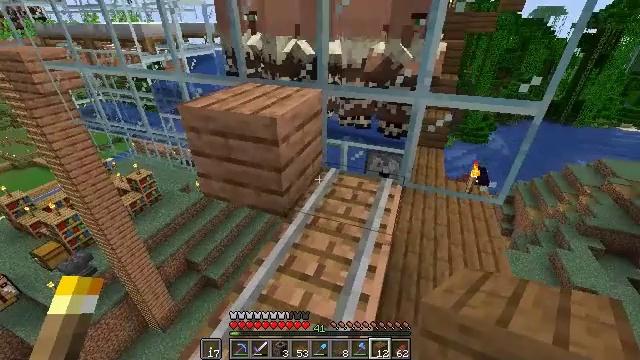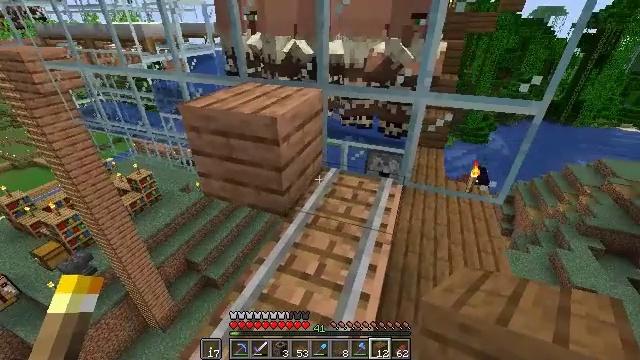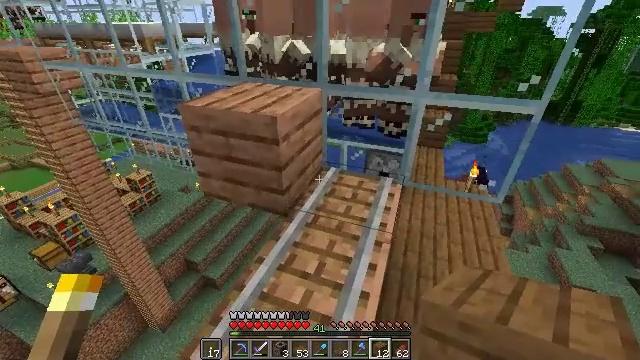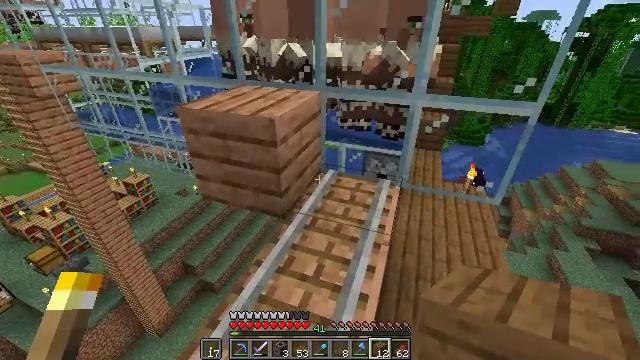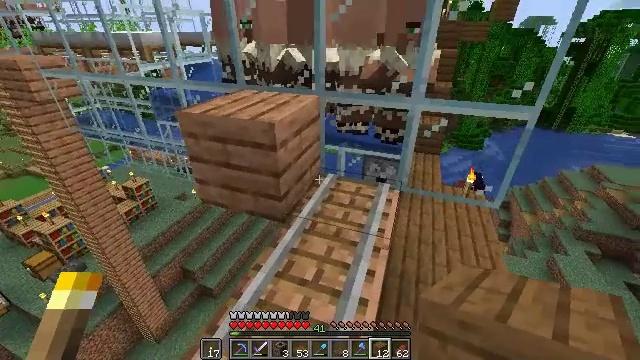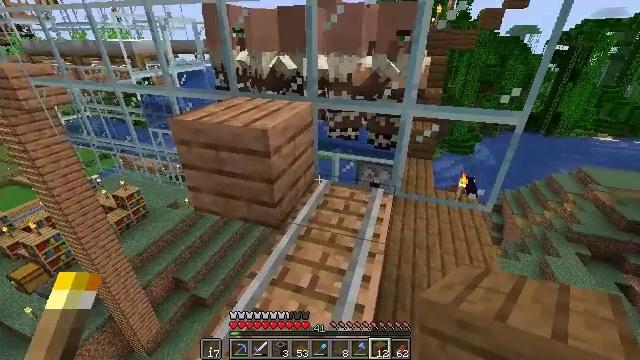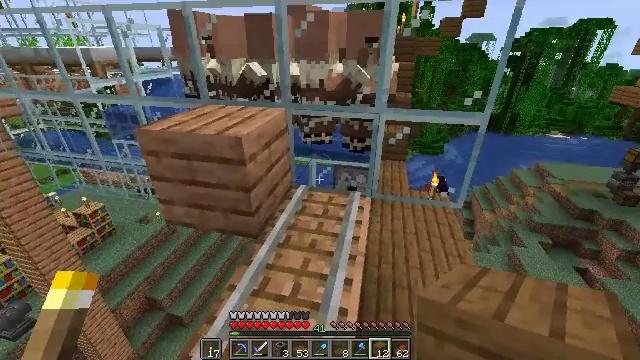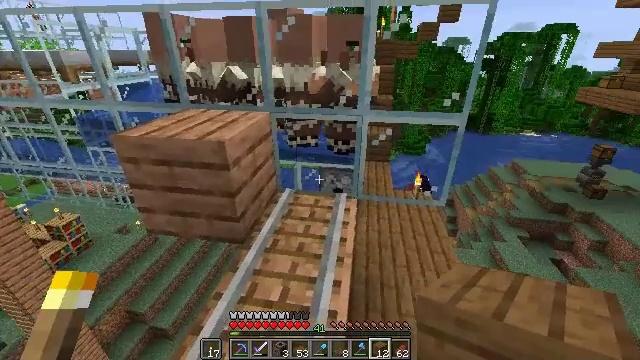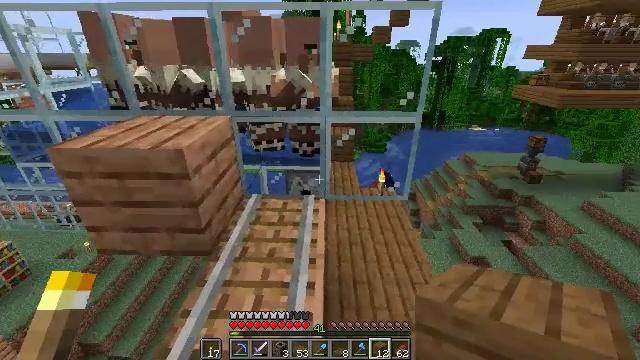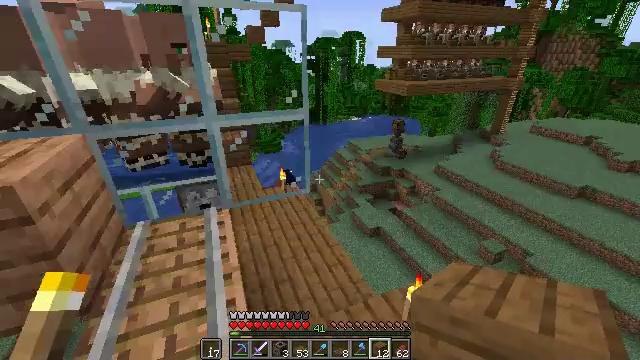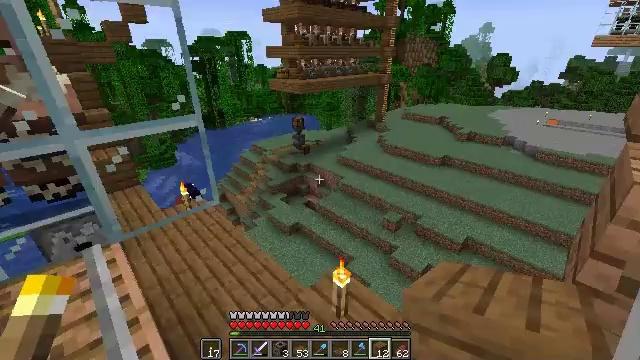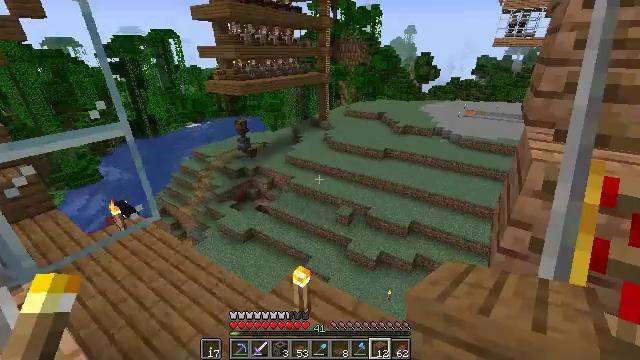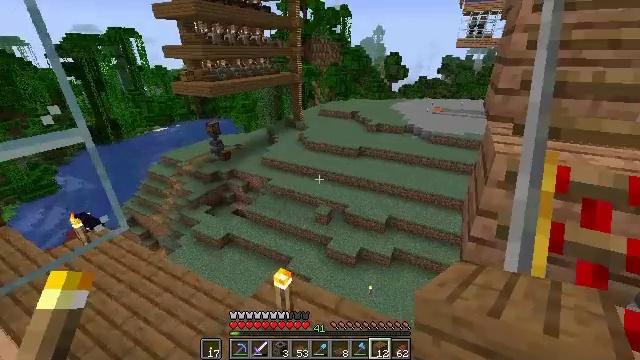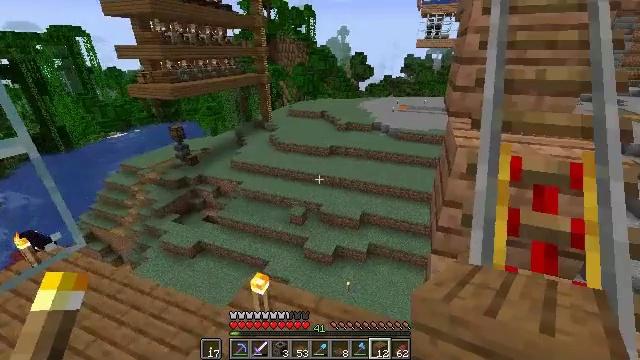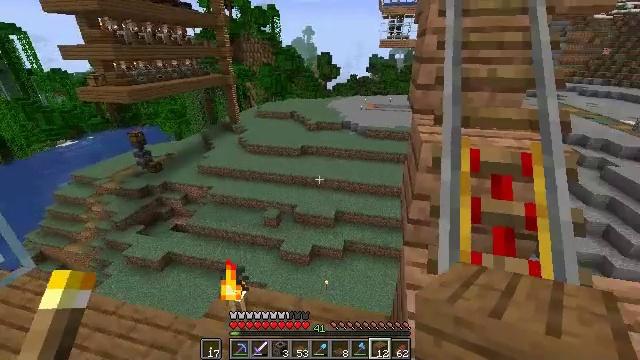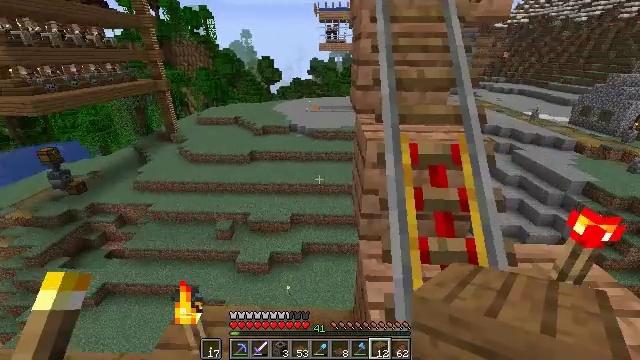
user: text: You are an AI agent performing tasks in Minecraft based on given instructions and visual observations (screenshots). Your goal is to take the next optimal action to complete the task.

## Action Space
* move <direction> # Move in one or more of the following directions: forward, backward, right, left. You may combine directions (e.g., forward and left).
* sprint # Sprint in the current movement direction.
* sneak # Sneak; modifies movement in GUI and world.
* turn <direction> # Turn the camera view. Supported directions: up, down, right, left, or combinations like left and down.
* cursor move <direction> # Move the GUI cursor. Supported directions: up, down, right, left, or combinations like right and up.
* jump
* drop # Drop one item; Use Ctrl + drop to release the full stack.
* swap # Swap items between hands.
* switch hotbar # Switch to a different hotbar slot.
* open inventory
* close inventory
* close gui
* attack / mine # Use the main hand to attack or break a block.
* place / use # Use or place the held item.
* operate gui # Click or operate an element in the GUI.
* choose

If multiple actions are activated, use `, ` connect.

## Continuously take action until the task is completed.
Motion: motion action
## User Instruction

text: Use iron ingots at the crafting table to make a minecart.
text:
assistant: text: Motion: no_op
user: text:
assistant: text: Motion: no_op
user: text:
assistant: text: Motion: no_op
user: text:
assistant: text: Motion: no_op
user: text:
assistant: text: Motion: turn right and up
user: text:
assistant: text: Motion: turn right and up
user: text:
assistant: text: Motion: turn right
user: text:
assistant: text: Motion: turn right
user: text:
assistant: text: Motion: turn right
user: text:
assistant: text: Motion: turn right
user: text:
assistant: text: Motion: turn right
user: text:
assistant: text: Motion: turn right
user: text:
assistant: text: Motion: turn right
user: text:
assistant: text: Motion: turn right
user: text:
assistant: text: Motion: turn right
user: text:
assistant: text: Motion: turn right and up
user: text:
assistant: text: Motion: turn right and up
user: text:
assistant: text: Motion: turn right
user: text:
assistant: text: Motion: no_op
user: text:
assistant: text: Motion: no_op
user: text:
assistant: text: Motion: no_op
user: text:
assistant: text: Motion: no_op
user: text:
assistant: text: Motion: no_op
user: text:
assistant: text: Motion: no_op
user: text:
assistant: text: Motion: no_op
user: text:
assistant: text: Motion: turn left and up
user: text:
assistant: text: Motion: turn left and up
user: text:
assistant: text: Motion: turn left and up
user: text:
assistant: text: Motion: turn left and up
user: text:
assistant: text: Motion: turn left and up